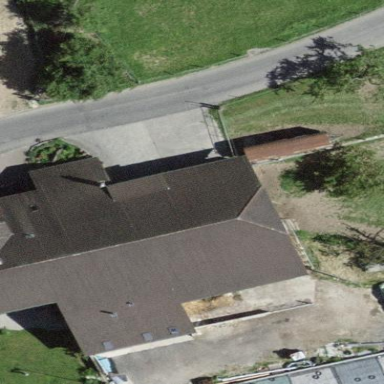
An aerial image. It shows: Farm building.